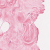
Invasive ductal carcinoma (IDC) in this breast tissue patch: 0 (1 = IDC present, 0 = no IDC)